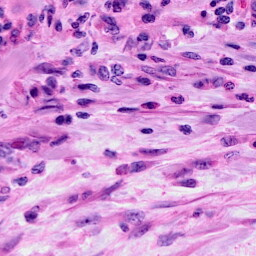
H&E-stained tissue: Cervix